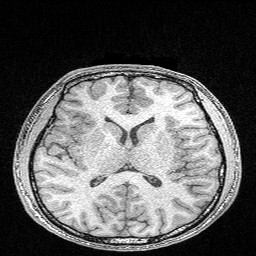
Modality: FLASH
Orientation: coronal
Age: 26
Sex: male